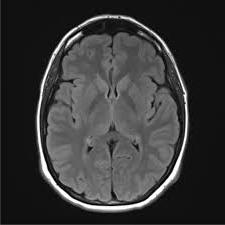
Label: notumor